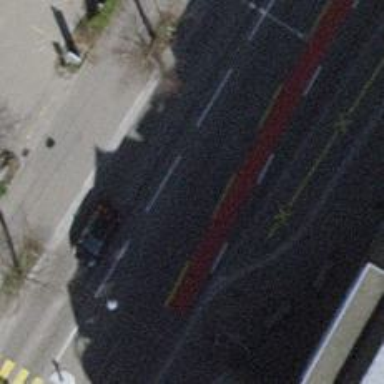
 indicating the presence of trolley transport. There are separate sidewalks on both sides of the road."